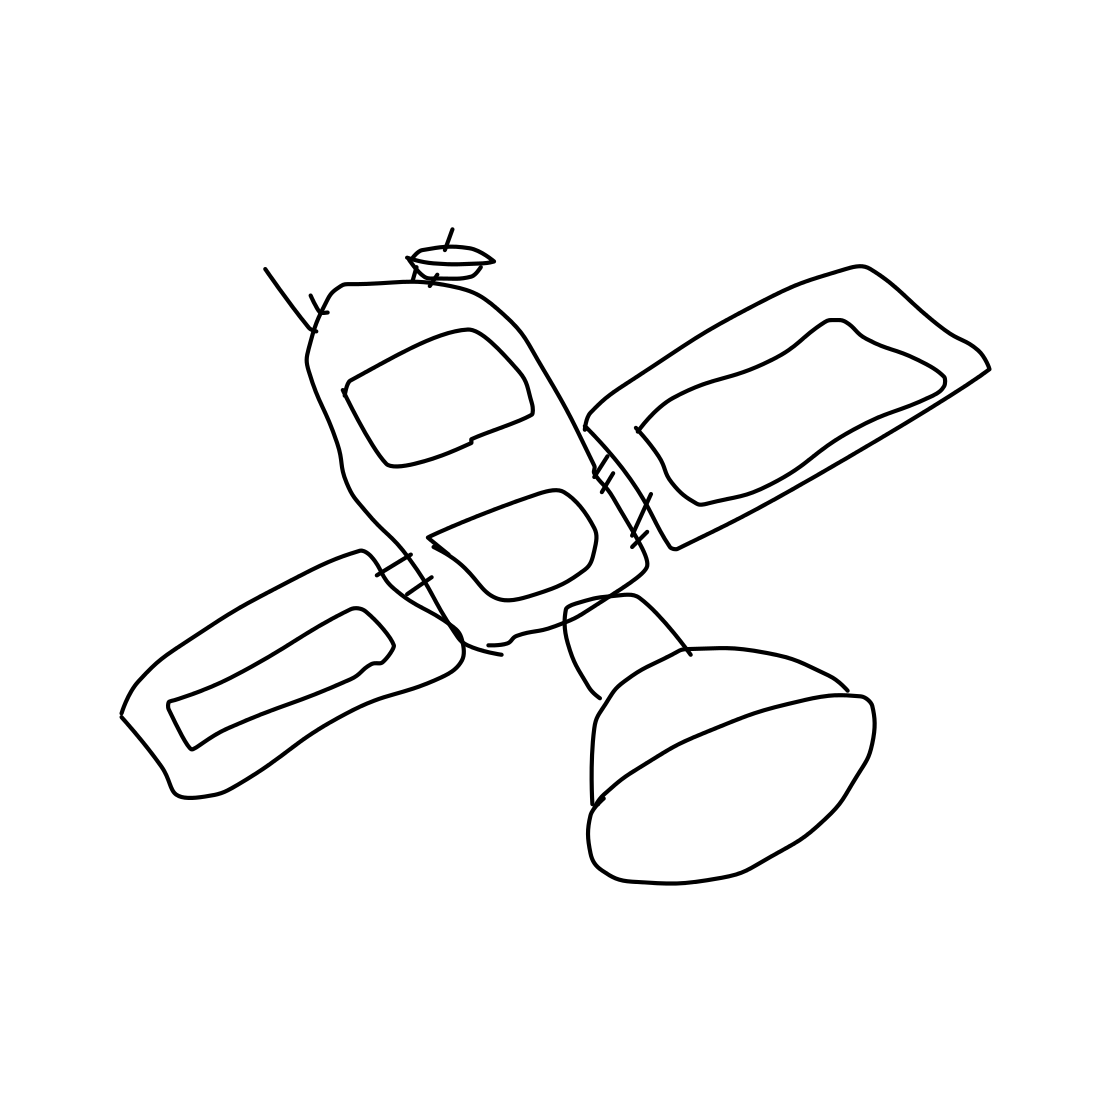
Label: satellite